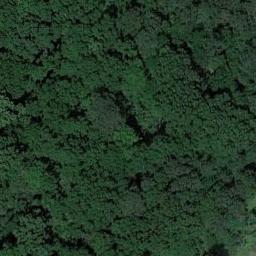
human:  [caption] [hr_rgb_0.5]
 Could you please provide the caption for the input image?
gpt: The forest has a lot of dense dark green trees .

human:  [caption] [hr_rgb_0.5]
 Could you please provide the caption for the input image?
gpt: Many dense green trees are in a forest .

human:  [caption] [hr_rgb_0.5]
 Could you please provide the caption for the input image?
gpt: This is a dense forest .

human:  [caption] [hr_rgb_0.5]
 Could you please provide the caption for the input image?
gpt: The forest is full of green trees .

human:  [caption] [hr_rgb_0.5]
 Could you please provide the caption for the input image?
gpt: A dense forest with many green trees .